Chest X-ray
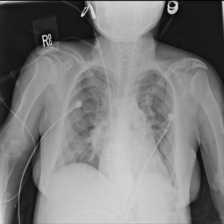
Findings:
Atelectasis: negative
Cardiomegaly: negative
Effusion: negative
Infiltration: negative
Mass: negative
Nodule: negative
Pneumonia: negative
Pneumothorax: negative
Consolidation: negative
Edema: negative
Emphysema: negative
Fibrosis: negative
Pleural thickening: negative
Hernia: negative